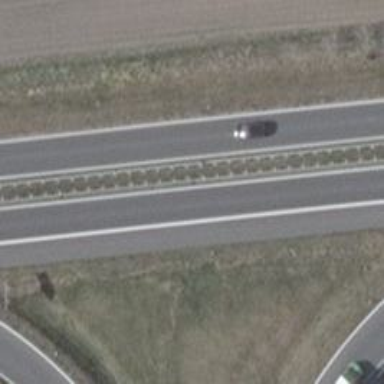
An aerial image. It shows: Trunk highway designated as motorroad.